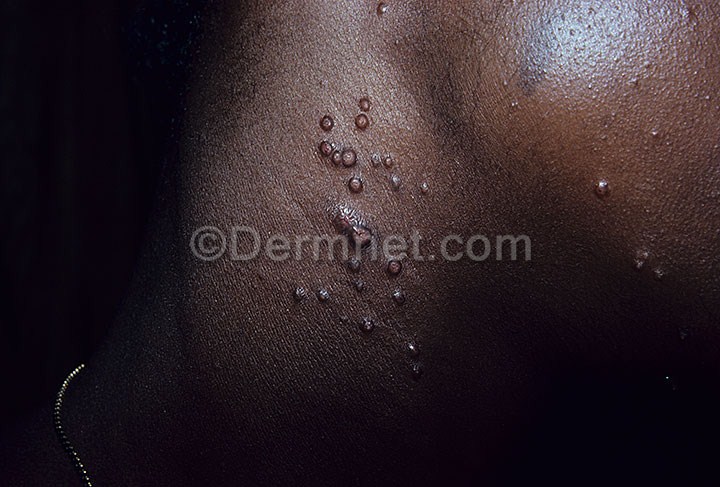
Disease: Herpes HPV and other STDs Photos